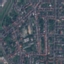
Land use / land cover: Residential